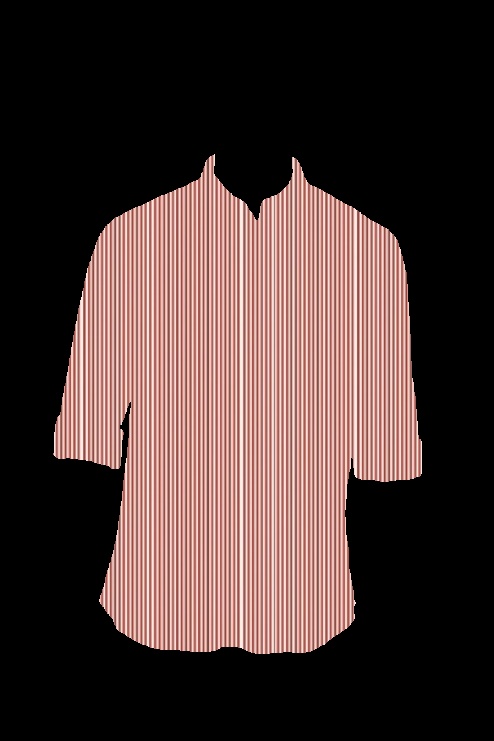
pink stripe tee